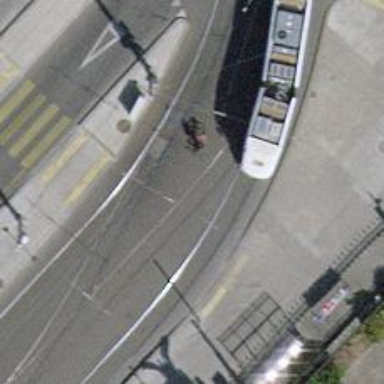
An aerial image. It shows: Service road with asphalt surface running alongside tram railway. Both sides of the road have asphalt sidewalks. The road is electrified with contact line.